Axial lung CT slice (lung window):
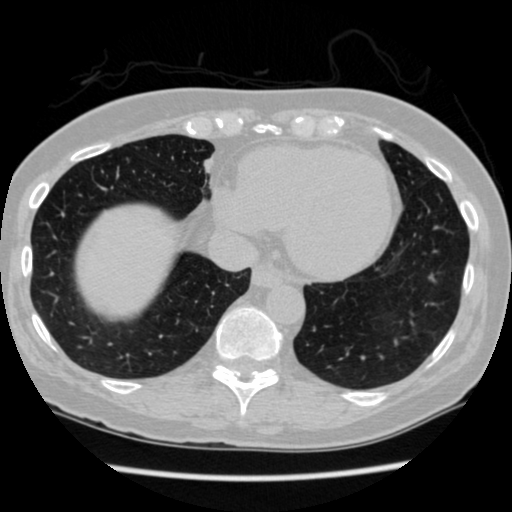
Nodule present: no